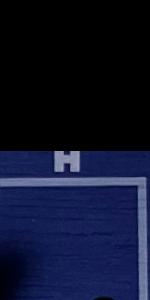
Label: Empty